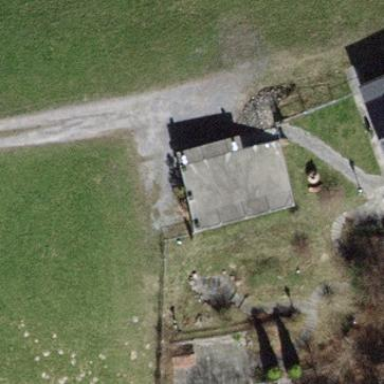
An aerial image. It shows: Garage building.